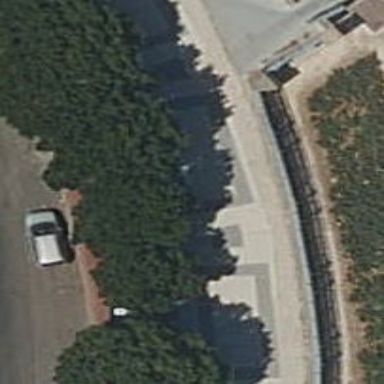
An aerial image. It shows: Sidewalk.